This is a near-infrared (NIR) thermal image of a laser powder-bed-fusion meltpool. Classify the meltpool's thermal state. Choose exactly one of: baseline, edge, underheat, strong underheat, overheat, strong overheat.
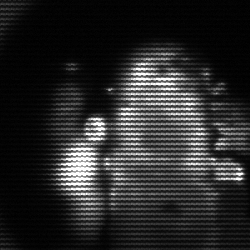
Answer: strong underheat